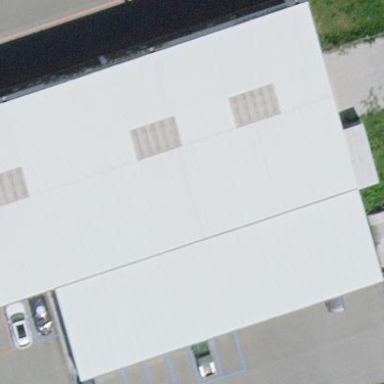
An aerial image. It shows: Hangar located at airport.